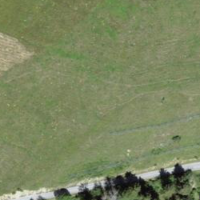
EUNIS habitat code: 24
Species observed at this site:
Carduelis carduelis